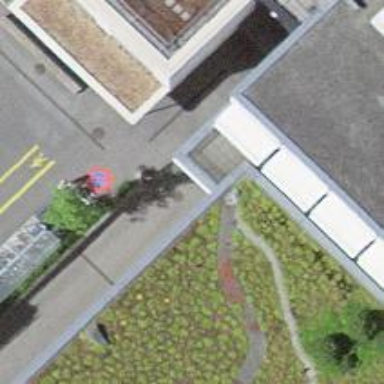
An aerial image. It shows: Driveway with asphalt surface designed for service vehicles like trucks.